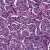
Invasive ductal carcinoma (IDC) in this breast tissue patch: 1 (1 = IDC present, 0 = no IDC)